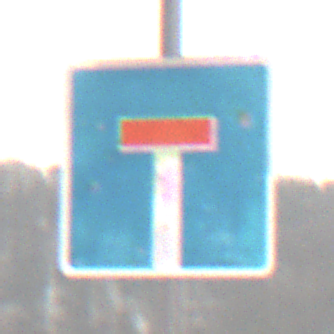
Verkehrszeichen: Sackgasse
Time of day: Midday
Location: Outdoor (Nature)
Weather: Overcast
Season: Winter
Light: Natural